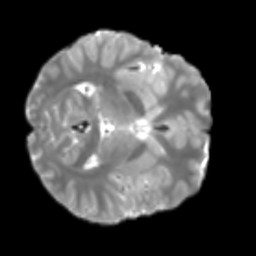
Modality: T2w
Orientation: axial
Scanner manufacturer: siemens
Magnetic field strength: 3 T
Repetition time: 4 s
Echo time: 0.0594 s